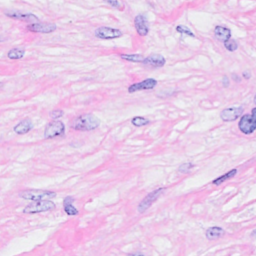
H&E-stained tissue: Breast